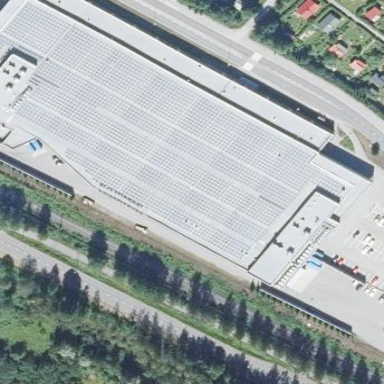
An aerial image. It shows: Solar power generator using photovoltaic panels.